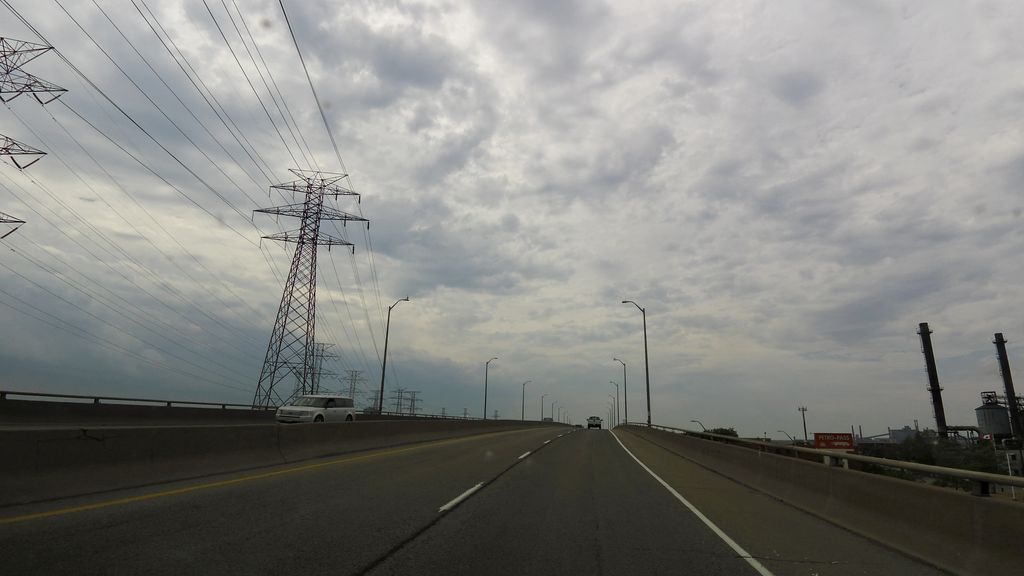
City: hamilton